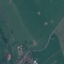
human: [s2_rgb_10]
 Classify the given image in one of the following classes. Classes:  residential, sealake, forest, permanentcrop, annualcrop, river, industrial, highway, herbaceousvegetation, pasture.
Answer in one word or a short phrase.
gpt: Pasture